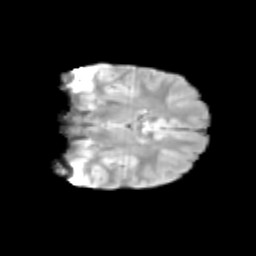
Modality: T2w
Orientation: coronal
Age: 10
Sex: female
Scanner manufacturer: siemens
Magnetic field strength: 3 T
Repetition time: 3.8 s
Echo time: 0.07 s